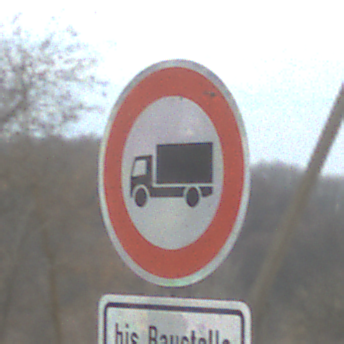
Verkehrszeichen: VerbotFuerKraftfahrzeugeUeberDreiKommaFuenfTonnen
Zusatzzeichen unten: SonstigeFahrzeugePersonengruppenFrei2
Umgebung: Outdoor, Nature
Tageszeit: MorningAfternoon
Wetter: PartlyCloudy
Licht: Natural
Jahreszeit: Autumn
Kontrast: LowContrast